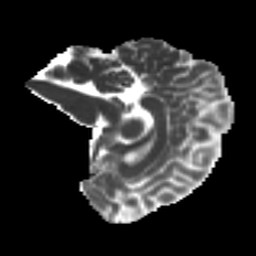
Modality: MD
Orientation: sagittal
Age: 28
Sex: female
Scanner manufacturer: ge
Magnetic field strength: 3 T
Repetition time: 7.8 s
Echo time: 0.0606 s